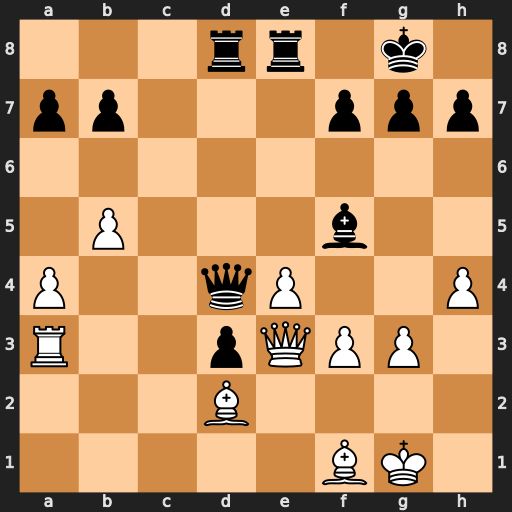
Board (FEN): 3rr1k1/pp3ppp/8/1P3b2/P2qP2P/R2pQPP1/3B4/5BK1
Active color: w
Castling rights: -
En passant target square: -
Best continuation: Qxd4 Rxd4 exf5